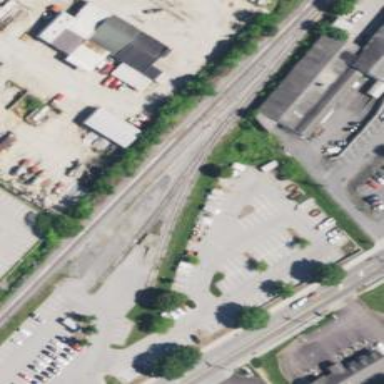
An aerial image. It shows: Railway siding for service.